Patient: sex F, age 58
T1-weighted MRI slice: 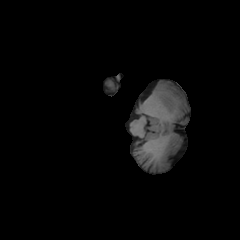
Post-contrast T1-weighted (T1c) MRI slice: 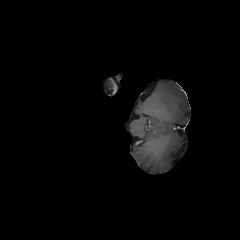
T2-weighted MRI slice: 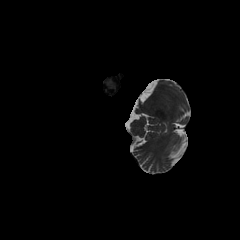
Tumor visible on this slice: no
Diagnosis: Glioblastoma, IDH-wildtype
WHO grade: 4